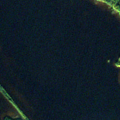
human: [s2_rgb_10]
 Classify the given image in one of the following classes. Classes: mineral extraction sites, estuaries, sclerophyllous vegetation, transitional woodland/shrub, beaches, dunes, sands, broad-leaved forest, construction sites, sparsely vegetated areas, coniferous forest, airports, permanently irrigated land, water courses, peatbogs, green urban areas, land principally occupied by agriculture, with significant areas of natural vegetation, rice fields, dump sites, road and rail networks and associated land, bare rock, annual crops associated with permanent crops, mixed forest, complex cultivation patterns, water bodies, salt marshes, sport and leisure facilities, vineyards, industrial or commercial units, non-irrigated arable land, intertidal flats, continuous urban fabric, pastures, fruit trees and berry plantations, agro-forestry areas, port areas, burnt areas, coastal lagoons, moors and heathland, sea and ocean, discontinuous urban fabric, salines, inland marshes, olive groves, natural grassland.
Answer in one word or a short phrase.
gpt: coniferous forest, mixed forest, water bodies